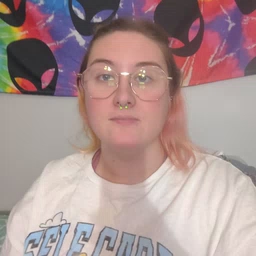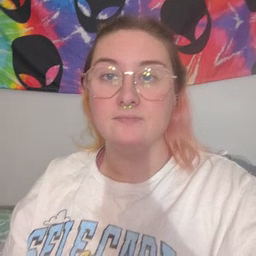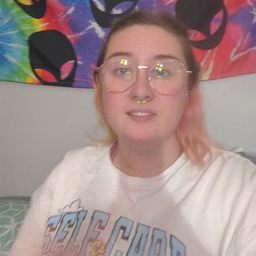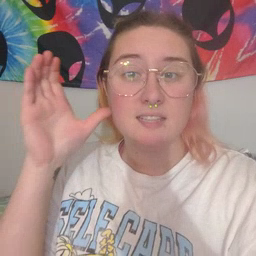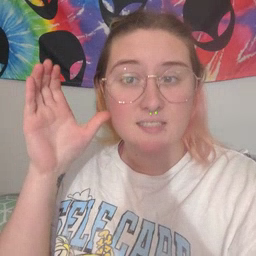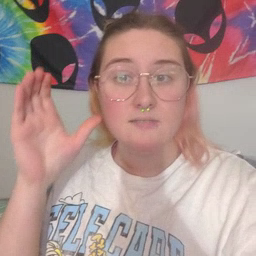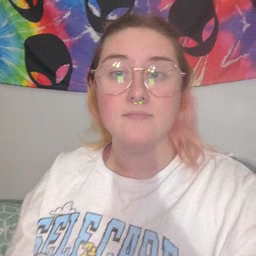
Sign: listen